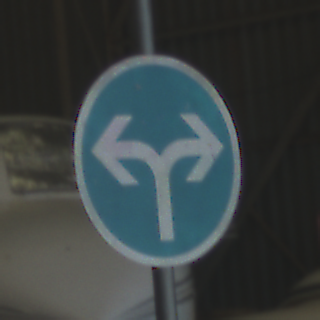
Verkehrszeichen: VorgeschriebeneFahrtrichtungRechtsOderLinks
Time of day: Midday
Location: Indoor (Urban)
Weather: NotSpecified
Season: NotSpecified
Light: Natural